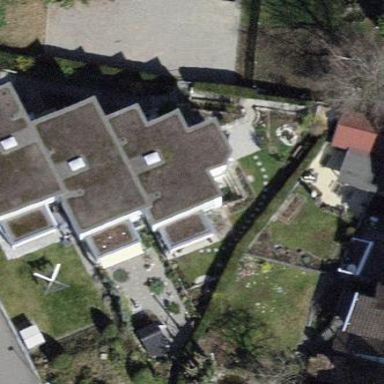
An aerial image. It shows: Terrace building.